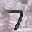
Label: 7